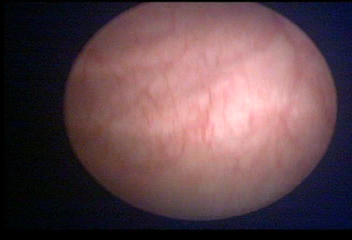
Modality: WLC
Class: Normal mucosa
Bladder cancer association: No